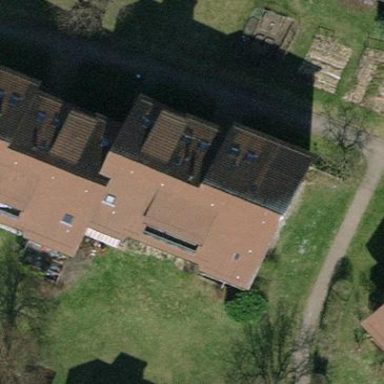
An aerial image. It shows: Gabled roof adorns the apartments building.